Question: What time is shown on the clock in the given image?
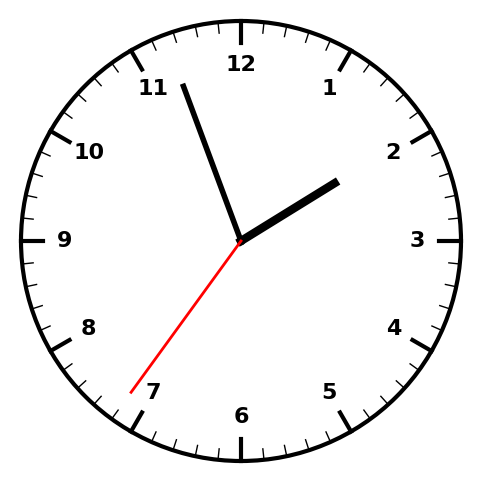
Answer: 01:56:36